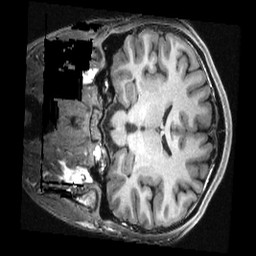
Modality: T1w
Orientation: coronal
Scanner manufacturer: ge
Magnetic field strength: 3 T
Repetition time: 0.007716 s
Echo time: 0.002944 s